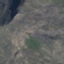
Label: HerbaceousVegetation